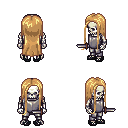
a pixel art fantasy rpg character, male body template, skeleton, steel chest armor, metal pants, light blonde extra-long hairstyle, ghillies, dagger, four views (front, back, left, right), 2x2 character sprite sheet, small pixel art, hard edges, no anti-aliasing